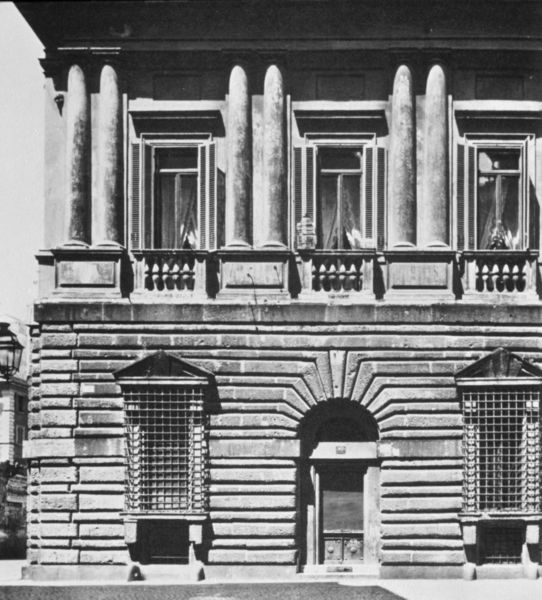
Titel: Palazzo Vidoni-Caffarelli (Fassade Detail)
Künstler: Raffaelo Santi
Standort: Roma
Institution: Palazzo Vidoni-Caffarelli
Schlagwörter: dunkel, himmel, schatten, weiß, dreieck, ausschnitt, fenster, glas, grau, hell, laterne, licht, schwarz, strasse, säule, säulen, terasse, tür, dach, gebäude, haus, schloss, wand, architektur, sockel, stein, brüstung, gitter, sonne, klassizismus, renaissance, balkon, terrasse, ecke, bogen, fassade, italien, giebel, mauer, linien, türe, pilaster, rundbogen, gardinen, detail, ornamente, streifen, stuck, geländer, geschlossen, tor, balkone, foto, fotografie, photographie, eingang, fugen, fensterrahmen, palast, stockwerk, balustrade, schwarz-weiss, gehweg, häuserecke, photo, rustika, villa, sims, doppelsäulen, gesims, vergittert, struktur, florenz, ausgang, ballustrade, dorisch, zier, postament, klassik, stockwerke, viereck, verschlossen, schutz, klassisch, kapitel, photografie, lisenen, ädikula, piano nobile, rustica, aedicula, erdgeschoss, aediculamotiv, obergeschoss, halbsäulen, architekur, dorika, schlußstein, ädikluamotiv, hohlkehle, stützbogen, plattenrustika, austritte, rustikafassade, verschlosen, baumfreund